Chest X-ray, AP view. Patient: 38 years old, sex M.
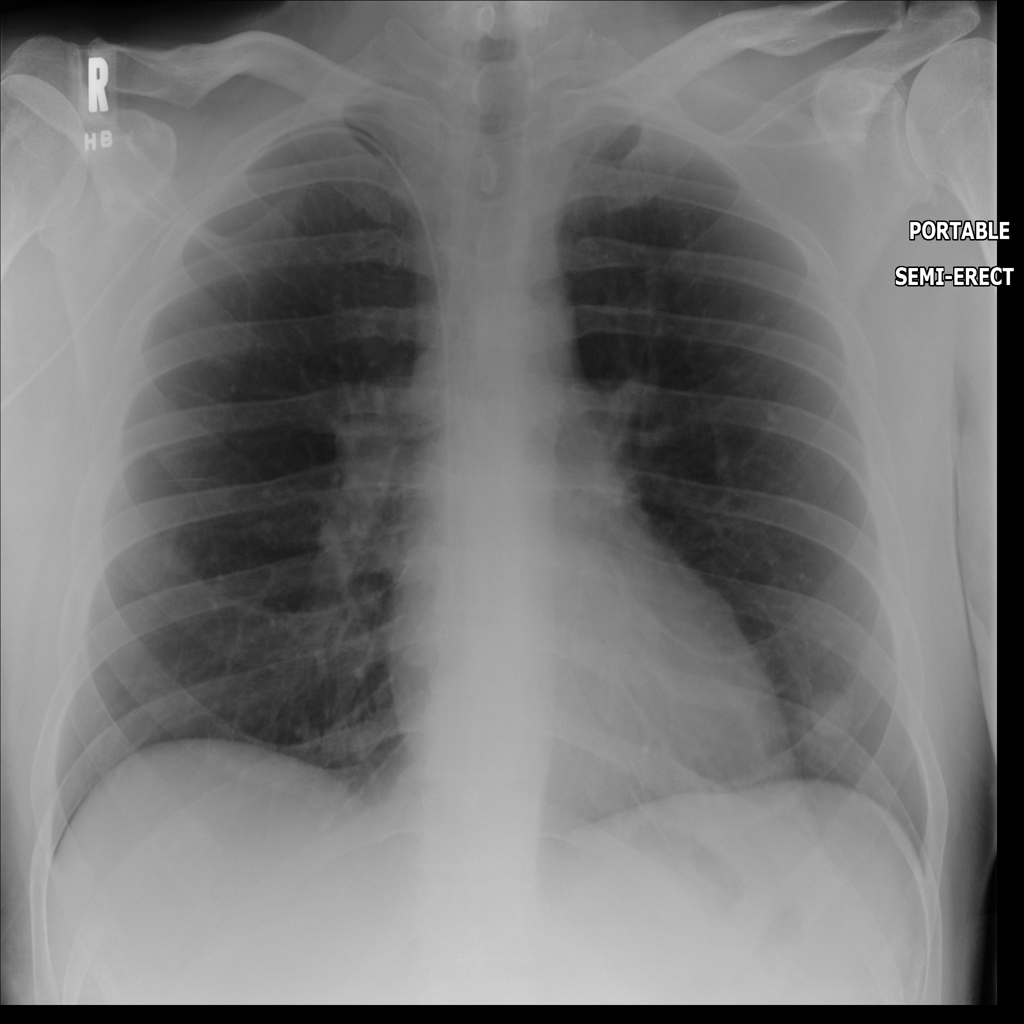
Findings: No Finding